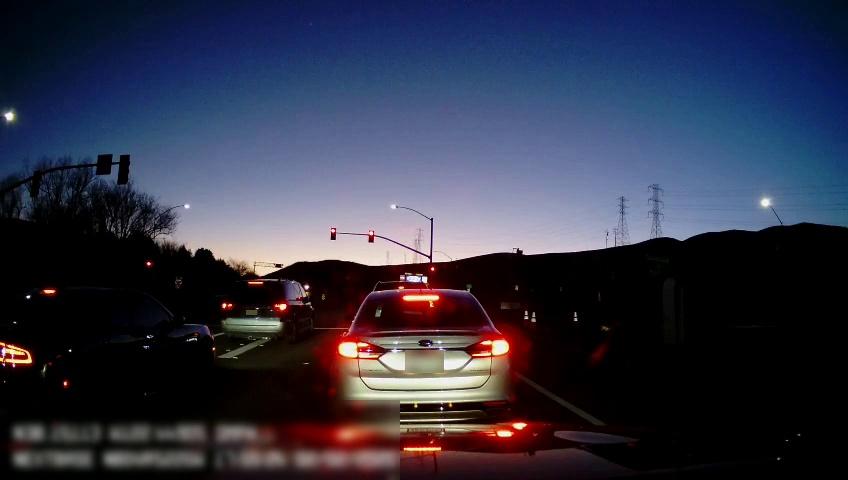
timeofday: Dusk/Dawn/Twilight
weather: Other
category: Drivable Space
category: Vehicles | Car
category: Vehicles | SUV
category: Vehicles | Car
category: Vehicles | Car
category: Lanes | Current Lane
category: Lanes | Current Lane
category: Lanes | Alternate Lane
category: Traffic | Lights
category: Traffic | Lights
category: Traffic | Lights
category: Traffic | Lights